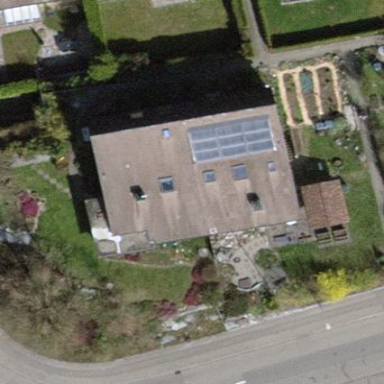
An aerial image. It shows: Terrace building.